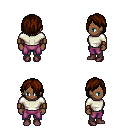
a pixel art fantasy rpg character, female body template, human, dark skin, white long-sleeve shirt, magenta pants, brown bangs hairstyle, leather bracers, maroon shoes, four views (front, back, left, right), 2x2 character sprite sheet, small pixel art, hard edges, no anti-aliasing